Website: crate-barrel
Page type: billing-address
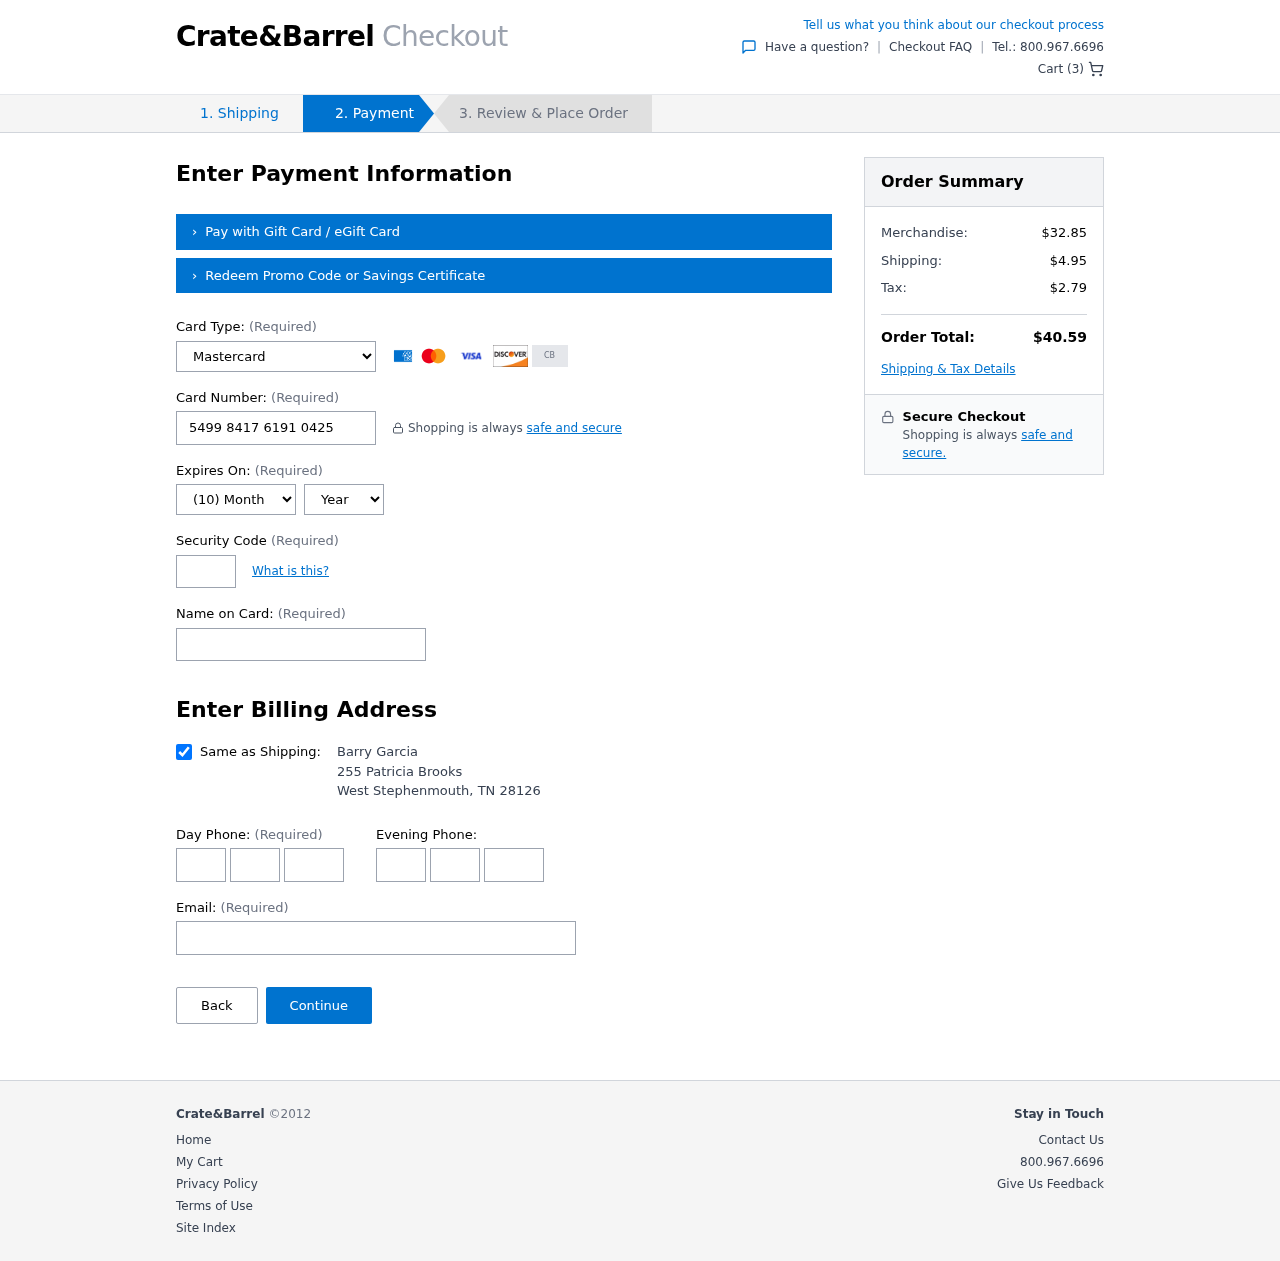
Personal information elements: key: PII_CARD_CVV
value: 818
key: PII_CARD_EXPIRY_MONTH
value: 10
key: PII_CARD_EXPIRY_YEAR
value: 29
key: PII_CARD_NUMBER
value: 5499 8417 6191 0425
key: PII_CARD_TYPE
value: Mastercard
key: PII_CITY
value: West Stephenmouth
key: PII_EMAIL
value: barrygarcia@gmail.com
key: PII_FULLNAME
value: Barry Garcia
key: PII_PHONE_AREA
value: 359
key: PII_PHONE_PREFIX
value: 584
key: PII_PHONE_SUFFIX
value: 7077
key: PII_POSTCODE
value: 28126
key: PII_STATE_ABBR
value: TN
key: PII_STREET
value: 255 Patricia Brooks
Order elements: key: ORDER_NUM_ITEMS
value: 3
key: ORDER_SUBTOTAL
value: $32.85
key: ORDER_SHIPPING_COST
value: $4.95
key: ORDER_TAX
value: $2.79
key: ORDER_TOTAL
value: $40.59